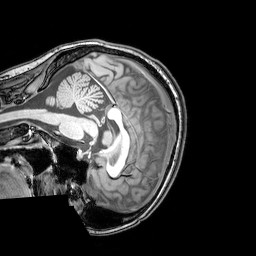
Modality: T1w
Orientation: sagittal
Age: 25
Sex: female
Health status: healthy
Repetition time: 0.081 s
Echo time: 0.037 s